RGB frame:
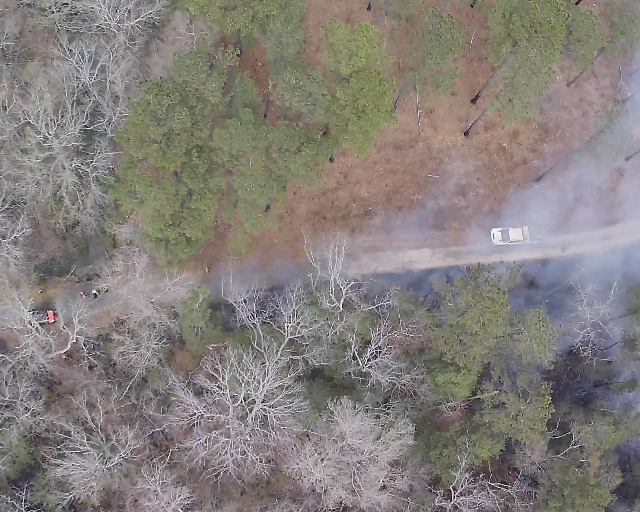
Thermal frame:
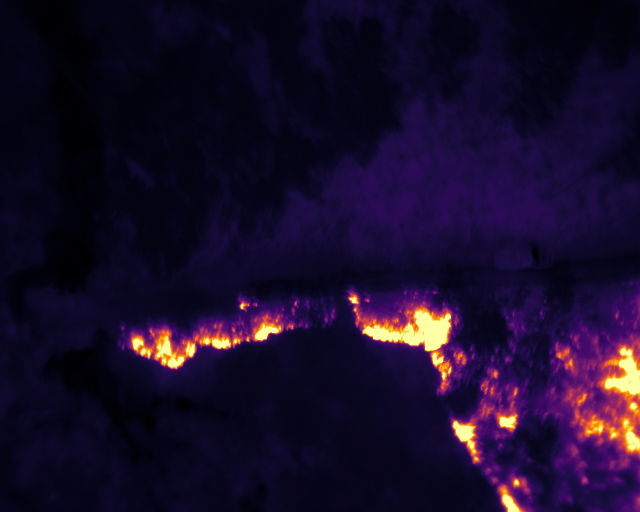
Captured: 2026-02-26 03:07:50
Pixels at or above 80 °C: 11814 (fraction of frame: 0.03605)